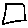
Label: square